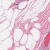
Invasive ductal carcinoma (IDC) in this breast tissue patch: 0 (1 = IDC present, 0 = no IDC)